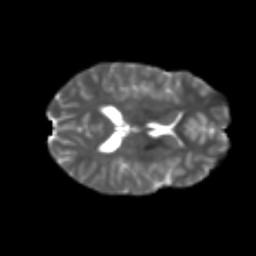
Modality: T2w
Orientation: axial
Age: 21
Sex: female
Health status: healthy
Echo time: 0.074 s